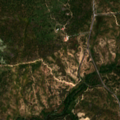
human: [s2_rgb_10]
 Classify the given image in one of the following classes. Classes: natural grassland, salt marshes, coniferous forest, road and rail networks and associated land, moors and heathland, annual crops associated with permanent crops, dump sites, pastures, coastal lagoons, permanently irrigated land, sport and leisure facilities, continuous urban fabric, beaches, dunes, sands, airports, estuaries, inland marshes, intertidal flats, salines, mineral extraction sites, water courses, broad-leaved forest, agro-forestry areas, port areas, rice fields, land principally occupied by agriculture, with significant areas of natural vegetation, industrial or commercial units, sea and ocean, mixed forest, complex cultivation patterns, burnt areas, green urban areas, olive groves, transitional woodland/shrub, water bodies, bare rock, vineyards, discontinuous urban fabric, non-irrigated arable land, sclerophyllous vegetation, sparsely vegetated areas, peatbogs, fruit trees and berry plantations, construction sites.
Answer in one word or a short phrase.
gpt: agro-forestry areas, broad-leaved forest